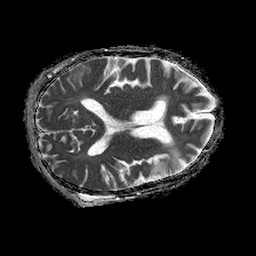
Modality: ADC
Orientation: axial
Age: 67
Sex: female
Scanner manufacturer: philips
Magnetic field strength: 1.5 T
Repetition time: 4.6 s
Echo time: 0.08631 s